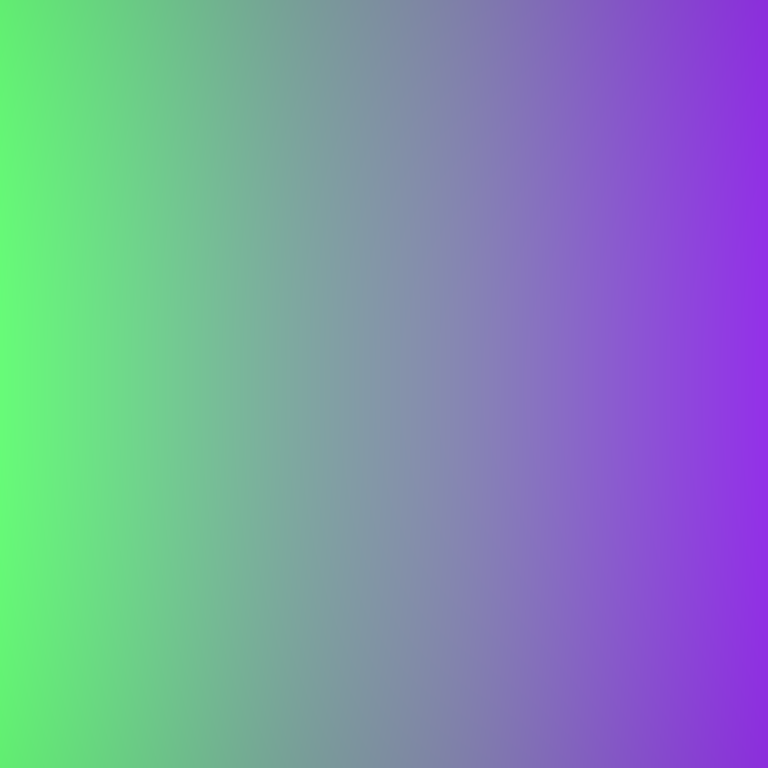
Abstract light effect, smooth gradient from vibrant green to rich purple, calm atmosphere, soft blend, no room, no furniture, no objects.